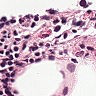
Metastatic tissue present: no